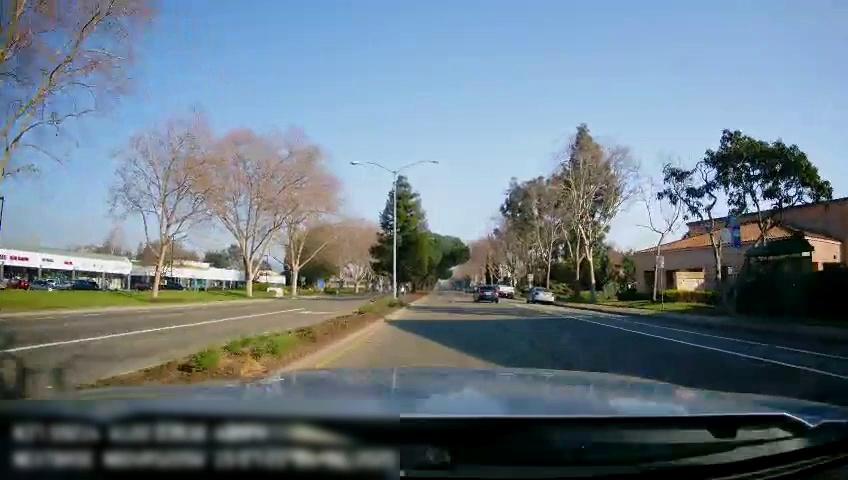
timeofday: Day
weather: Sunny
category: Drivable Space
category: Drivable Space
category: Vehicles | Car
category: Vehicles | Truck
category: Vehicles | Car
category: Lanes | Current Lane
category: Lanes | Alternate Lane
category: Lanes | Opposite Lane